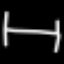
Label: bed